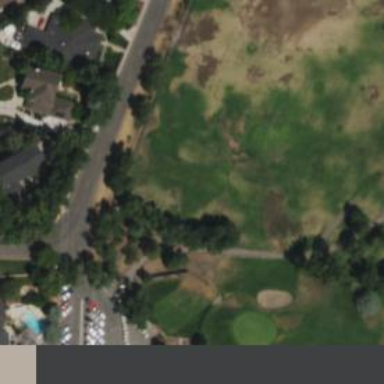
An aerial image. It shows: Path designated for golf carts.